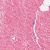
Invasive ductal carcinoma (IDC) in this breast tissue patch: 0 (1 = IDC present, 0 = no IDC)